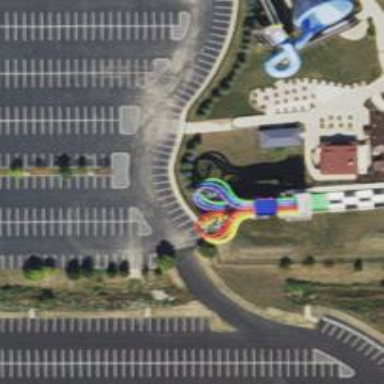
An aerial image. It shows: Water slide attraction.